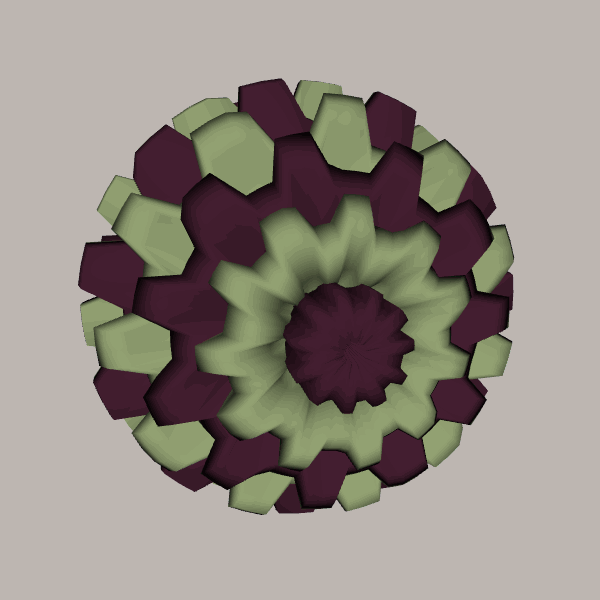
Background: light